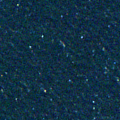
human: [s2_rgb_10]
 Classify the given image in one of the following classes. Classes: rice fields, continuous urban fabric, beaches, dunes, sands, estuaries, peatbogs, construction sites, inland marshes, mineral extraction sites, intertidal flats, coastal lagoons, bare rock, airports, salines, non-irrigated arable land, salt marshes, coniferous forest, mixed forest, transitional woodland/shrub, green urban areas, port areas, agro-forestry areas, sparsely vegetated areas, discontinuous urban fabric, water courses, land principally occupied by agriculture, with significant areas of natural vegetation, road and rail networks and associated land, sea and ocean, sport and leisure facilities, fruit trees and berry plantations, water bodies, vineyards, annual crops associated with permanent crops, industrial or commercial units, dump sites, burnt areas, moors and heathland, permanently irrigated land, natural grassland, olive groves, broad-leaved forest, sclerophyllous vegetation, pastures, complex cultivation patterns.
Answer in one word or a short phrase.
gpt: sea and ocean